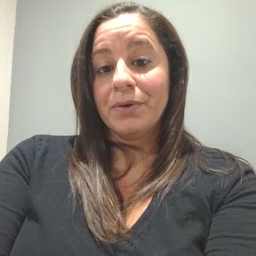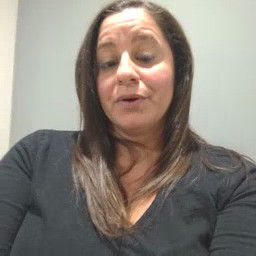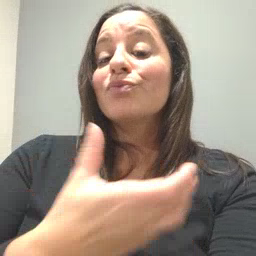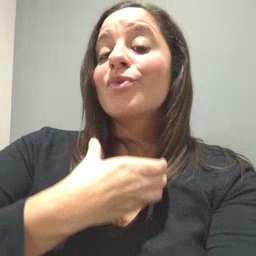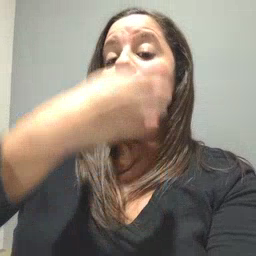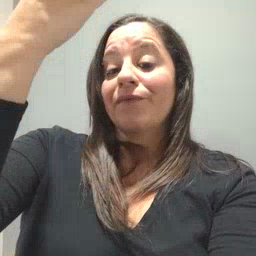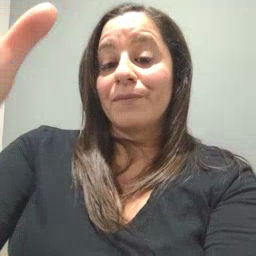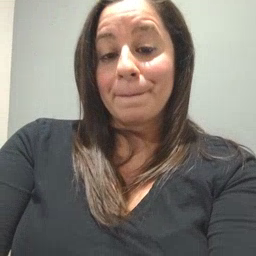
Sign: giraffe